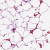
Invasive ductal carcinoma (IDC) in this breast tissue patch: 0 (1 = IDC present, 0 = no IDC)